Question: I'm developing an OS X App, that I would like to sign with a , making it able to run on Macs with . My Apple ID is Mac Developer Program administrator. From within Xcode (version 5.0.2) I try to generate a but it gives me this error:

In 'Console.app' is see this error message:
> Team member 'ID***' is not authorized to perform the requested operation
I've checked that the above member ID match my profile in . Why do I get this error when my account is both iOS, Mac and Safari program admin. Is it possible to generate this from the section on Apple Developer?
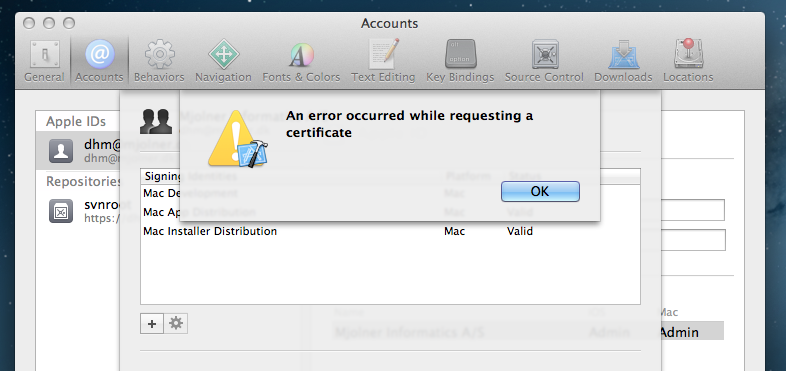
Answer: Only Team Agents can do that, which is pretty strange when I think about it.